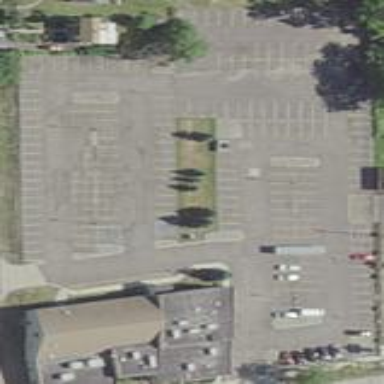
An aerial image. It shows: Parking area.